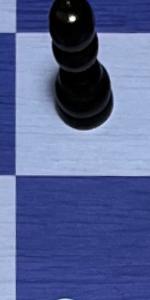
Label: Empty